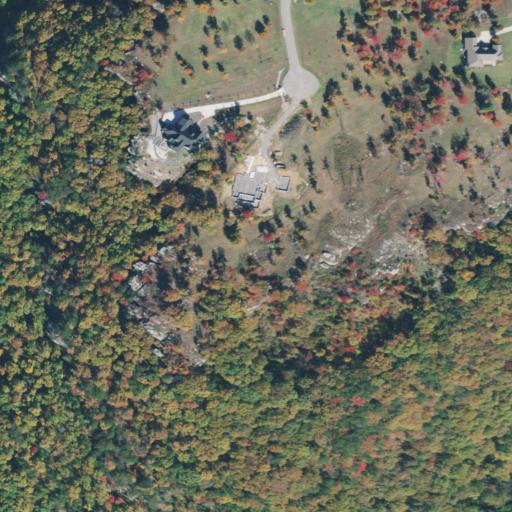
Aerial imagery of cape in Tennessee named Kimball Point containing deciduous forest, grassland, shrub, and barren land